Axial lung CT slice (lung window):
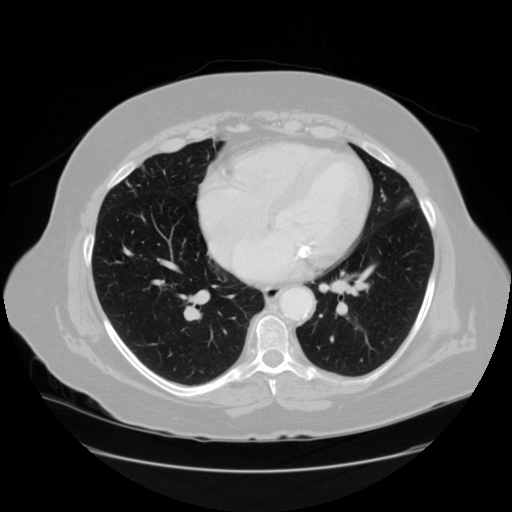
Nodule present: no